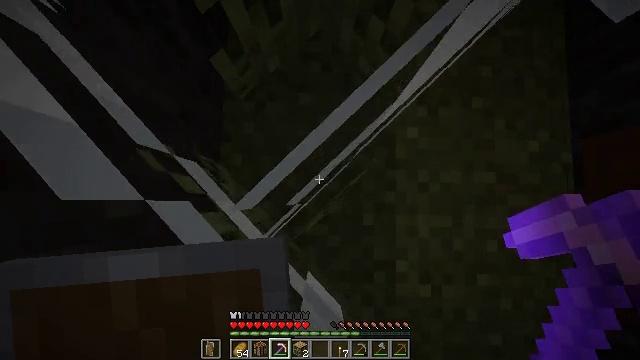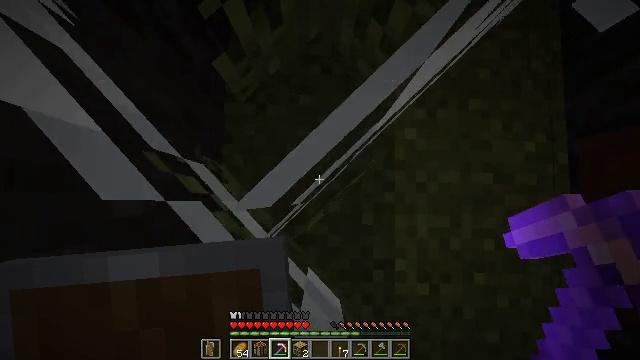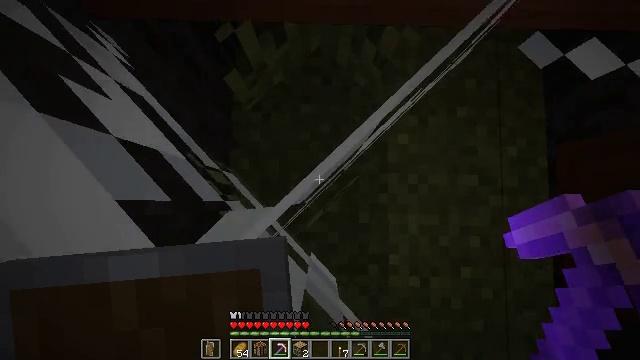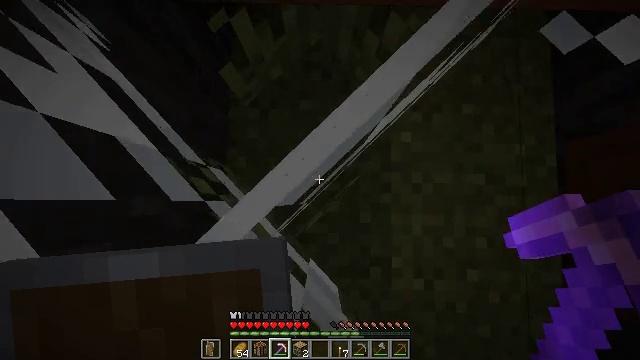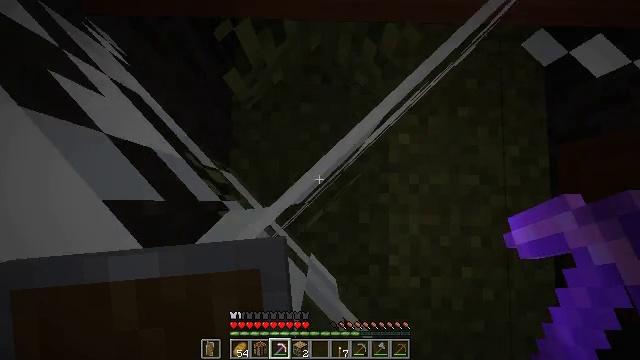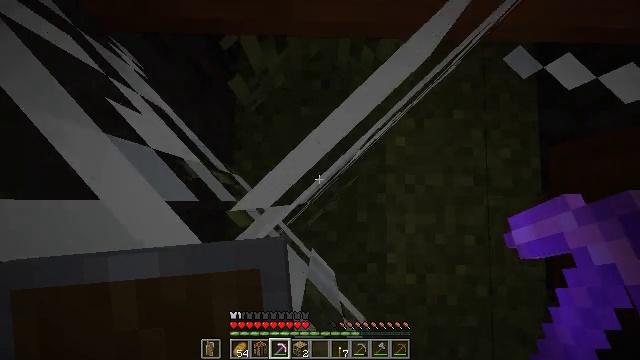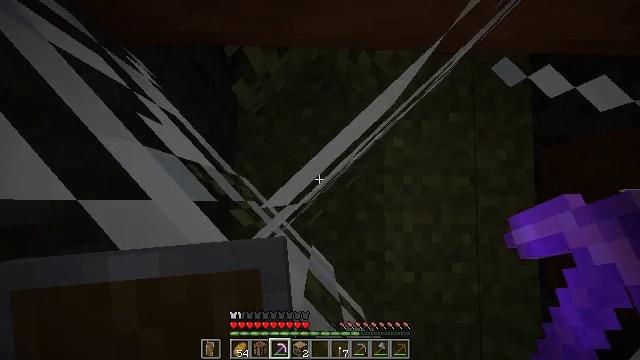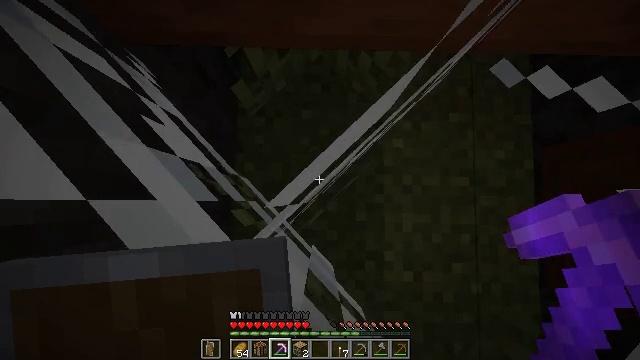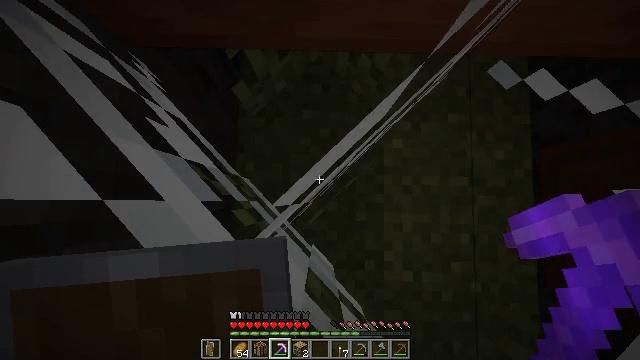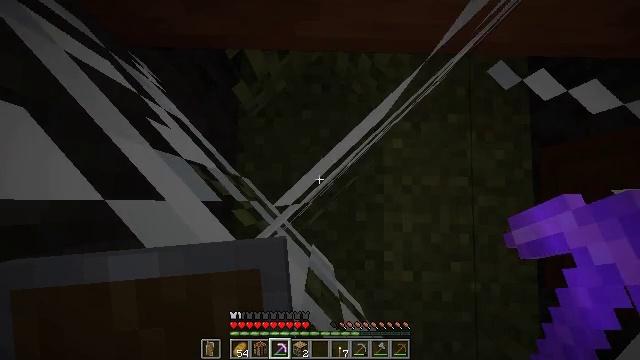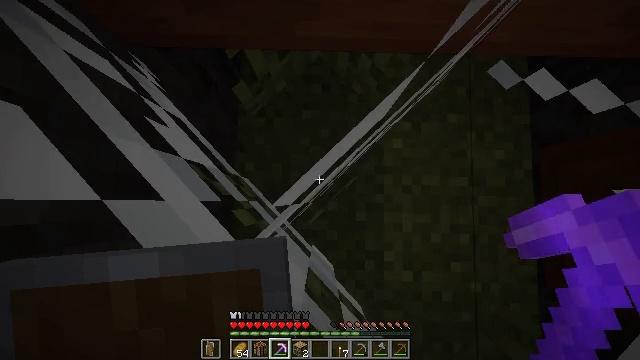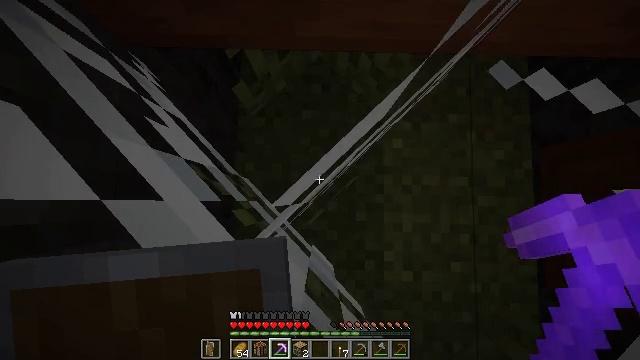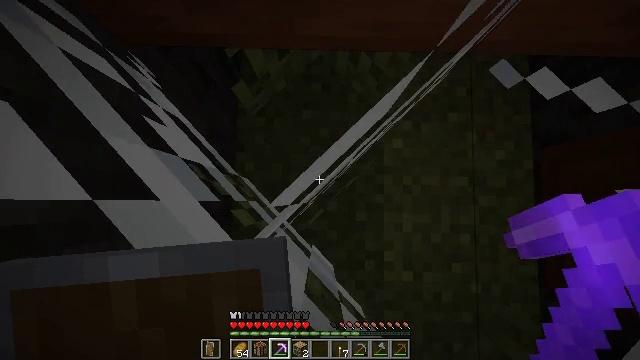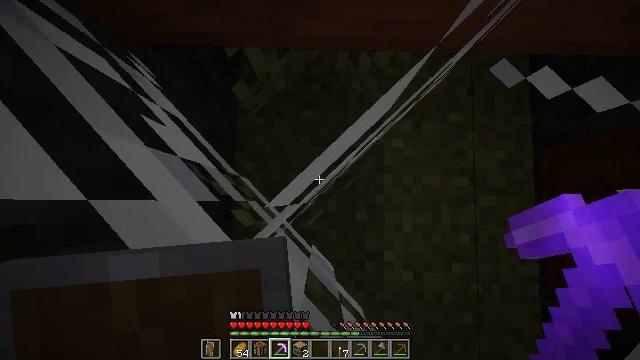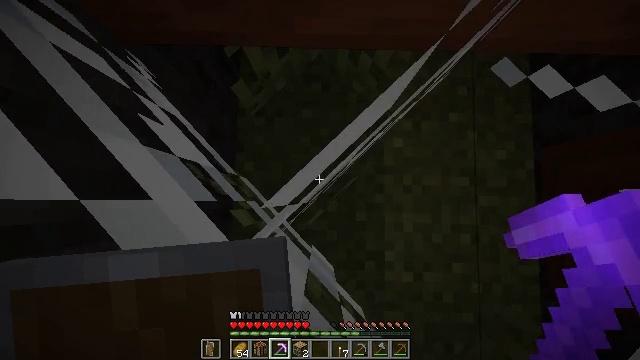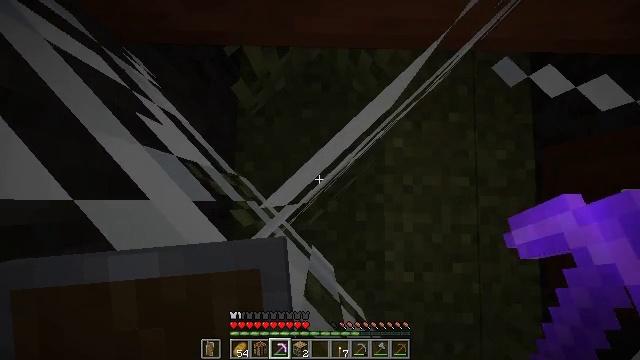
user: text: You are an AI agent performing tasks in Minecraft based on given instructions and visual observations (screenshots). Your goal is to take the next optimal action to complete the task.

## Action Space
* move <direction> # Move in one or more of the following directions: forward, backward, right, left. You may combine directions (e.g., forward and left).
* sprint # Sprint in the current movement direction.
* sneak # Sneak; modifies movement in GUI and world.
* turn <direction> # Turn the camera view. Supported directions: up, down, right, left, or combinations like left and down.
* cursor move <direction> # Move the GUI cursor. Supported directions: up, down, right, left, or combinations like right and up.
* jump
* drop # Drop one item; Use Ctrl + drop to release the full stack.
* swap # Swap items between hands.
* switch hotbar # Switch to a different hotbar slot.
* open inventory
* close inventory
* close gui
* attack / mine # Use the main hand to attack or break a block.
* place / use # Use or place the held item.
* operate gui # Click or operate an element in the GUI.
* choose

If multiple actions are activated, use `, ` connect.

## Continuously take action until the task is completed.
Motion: motion action
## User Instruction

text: Destroy the bookshelf.
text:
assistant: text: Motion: no_op
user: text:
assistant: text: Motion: no_op
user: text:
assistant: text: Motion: no_op
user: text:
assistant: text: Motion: no_op
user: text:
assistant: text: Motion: no_op
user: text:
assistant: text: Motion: no_op
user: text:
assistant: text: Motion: no_op
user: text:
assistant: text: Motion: no_op
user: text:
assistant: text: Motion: no_op
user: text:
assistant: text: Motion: no_op
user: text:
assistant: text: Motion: no_op
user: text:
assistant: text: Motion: no_op
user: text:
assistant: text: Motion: no_op
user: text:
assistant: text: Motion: no_op
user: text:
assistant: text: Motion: no_op
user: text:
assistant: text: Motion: no_op
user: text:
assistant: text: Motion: no_op
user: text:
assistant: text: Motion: no_op
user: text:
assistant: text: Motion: no_op
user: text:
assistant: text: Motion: no_op
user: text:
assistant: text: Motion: no_op
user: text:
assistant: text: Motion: no_op
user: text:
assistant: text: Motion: no_op
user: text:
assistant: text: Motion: no_op
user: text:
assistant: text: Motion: no_op
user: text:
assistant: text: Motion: no_op
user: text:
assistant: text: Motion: no_op
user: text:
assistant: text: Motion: no_op
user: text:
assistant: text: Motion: no_op
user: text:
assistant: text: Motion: no_op